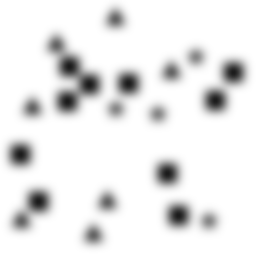
Squares: 10
Triangles: 7
Stars: 4
Total shapes: 21